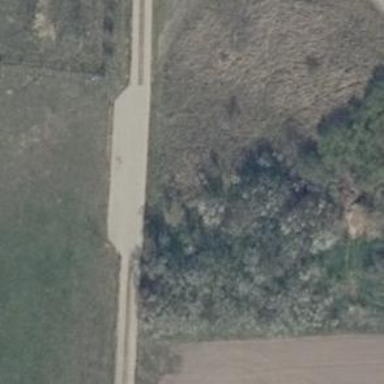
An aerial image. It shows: Passing place on the road.